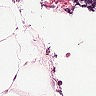
Metastatic tissue present: no